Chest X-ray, PA view. Patient: 22 years old, sex F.
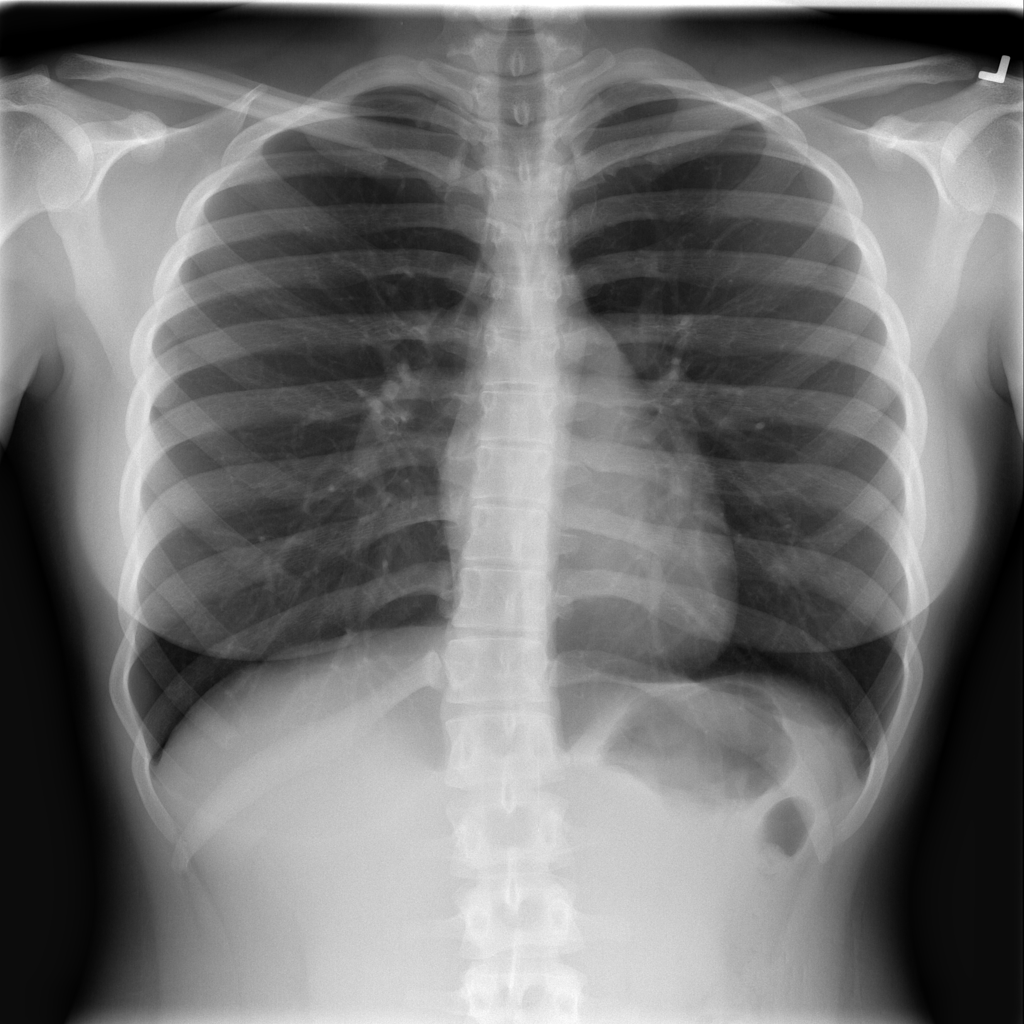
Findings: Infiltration